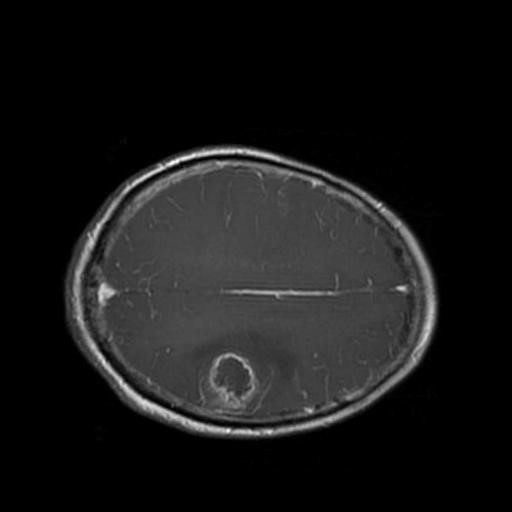
Label: brain_glioma